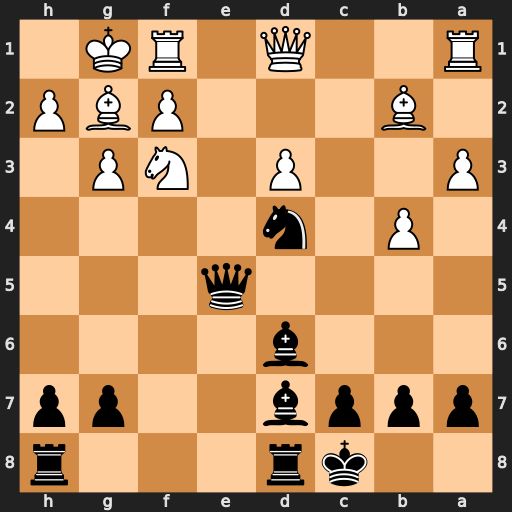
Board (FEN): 2kr3r/pppb2pp/3b4/4q3/1P1n4/P2P1NP1/1B3PBP/R2Q1RK1
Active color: b
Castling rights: -
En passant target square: -
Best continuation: Ne2+ Kh1 Qxb2